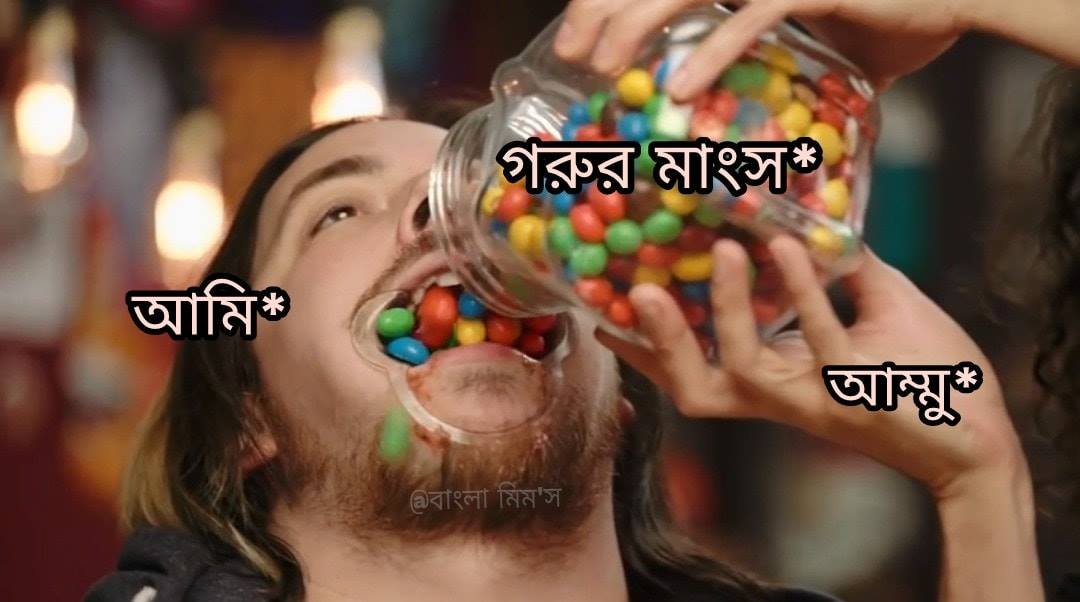
Text: আমি* গরুর মাংস* আম্মু*
Label: Non Hate